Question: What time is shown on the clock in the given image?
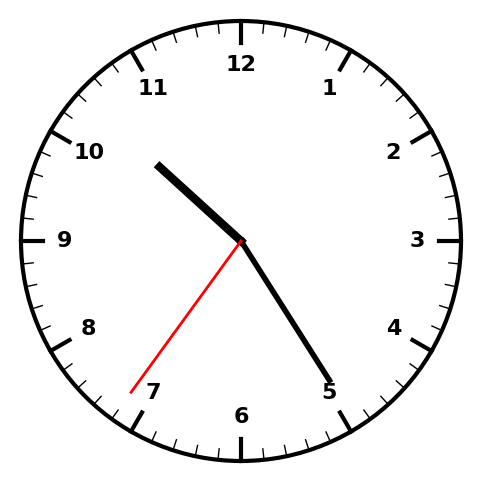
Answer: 10:24:36